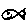
Label: fish